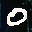
Label: 0